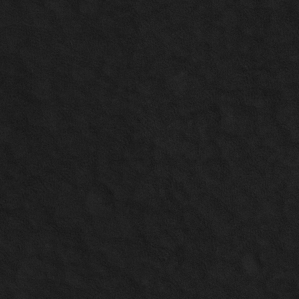
Label: non_frost